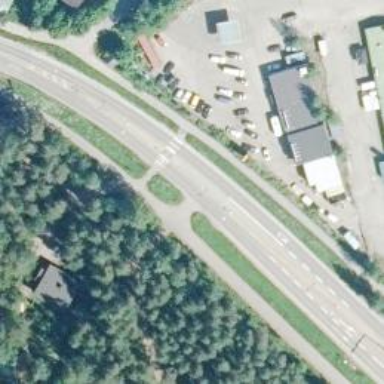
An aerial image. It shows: Footway with asphalt surface. The crossing is zebra crossing with central island.